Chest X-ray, AP view. Patient: 54 years old, sex M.
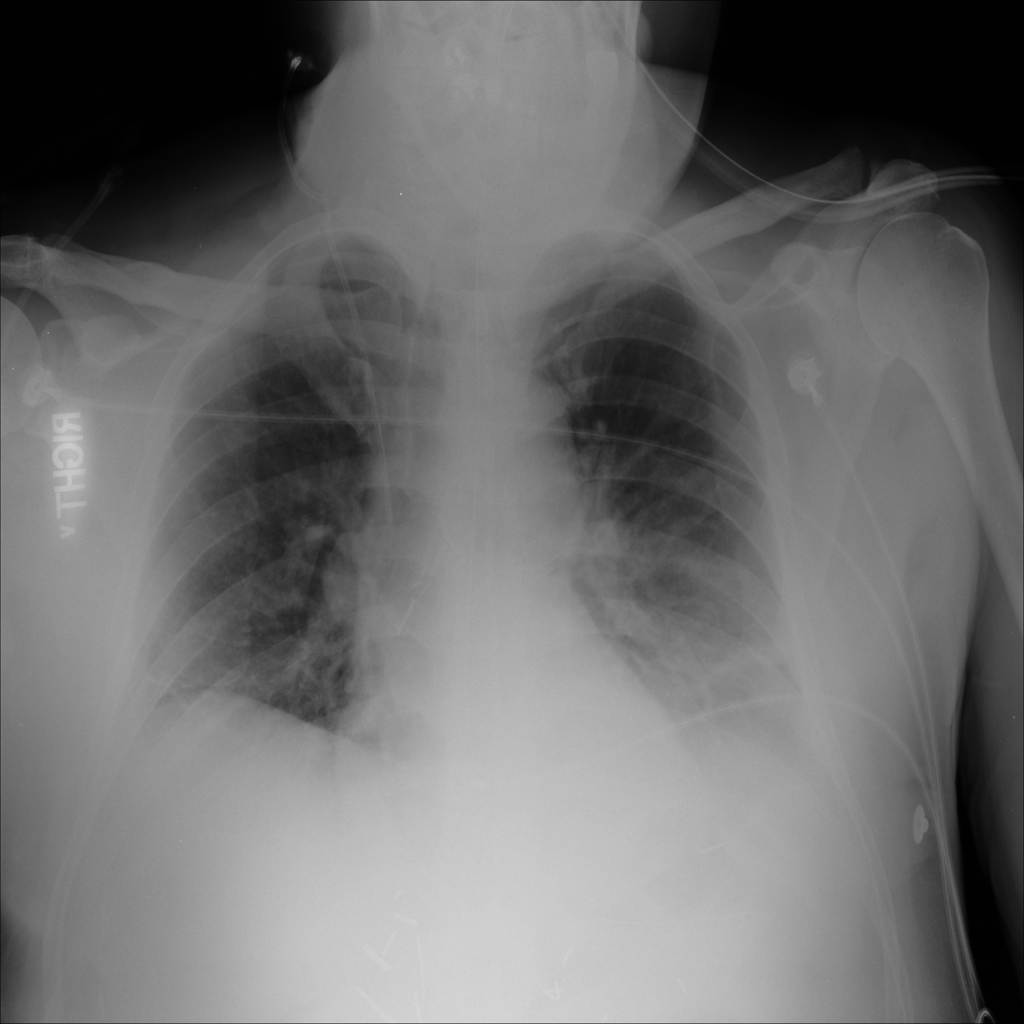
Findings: Atelectasis